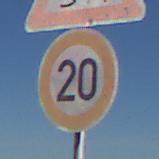
Verkehrszeichen: Geschwindigkeit20
Zusatzzeichen oben: SchleuderOderRutschgefahr
Umgebung: Outdoor, RoadRail
Tageszeit: MorningAfternoon
Wetter: Clear
Licht: Natural
Jahreszeit: NotSpecified
Kontrast: HighContrast